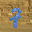
Label: 7